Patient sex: M
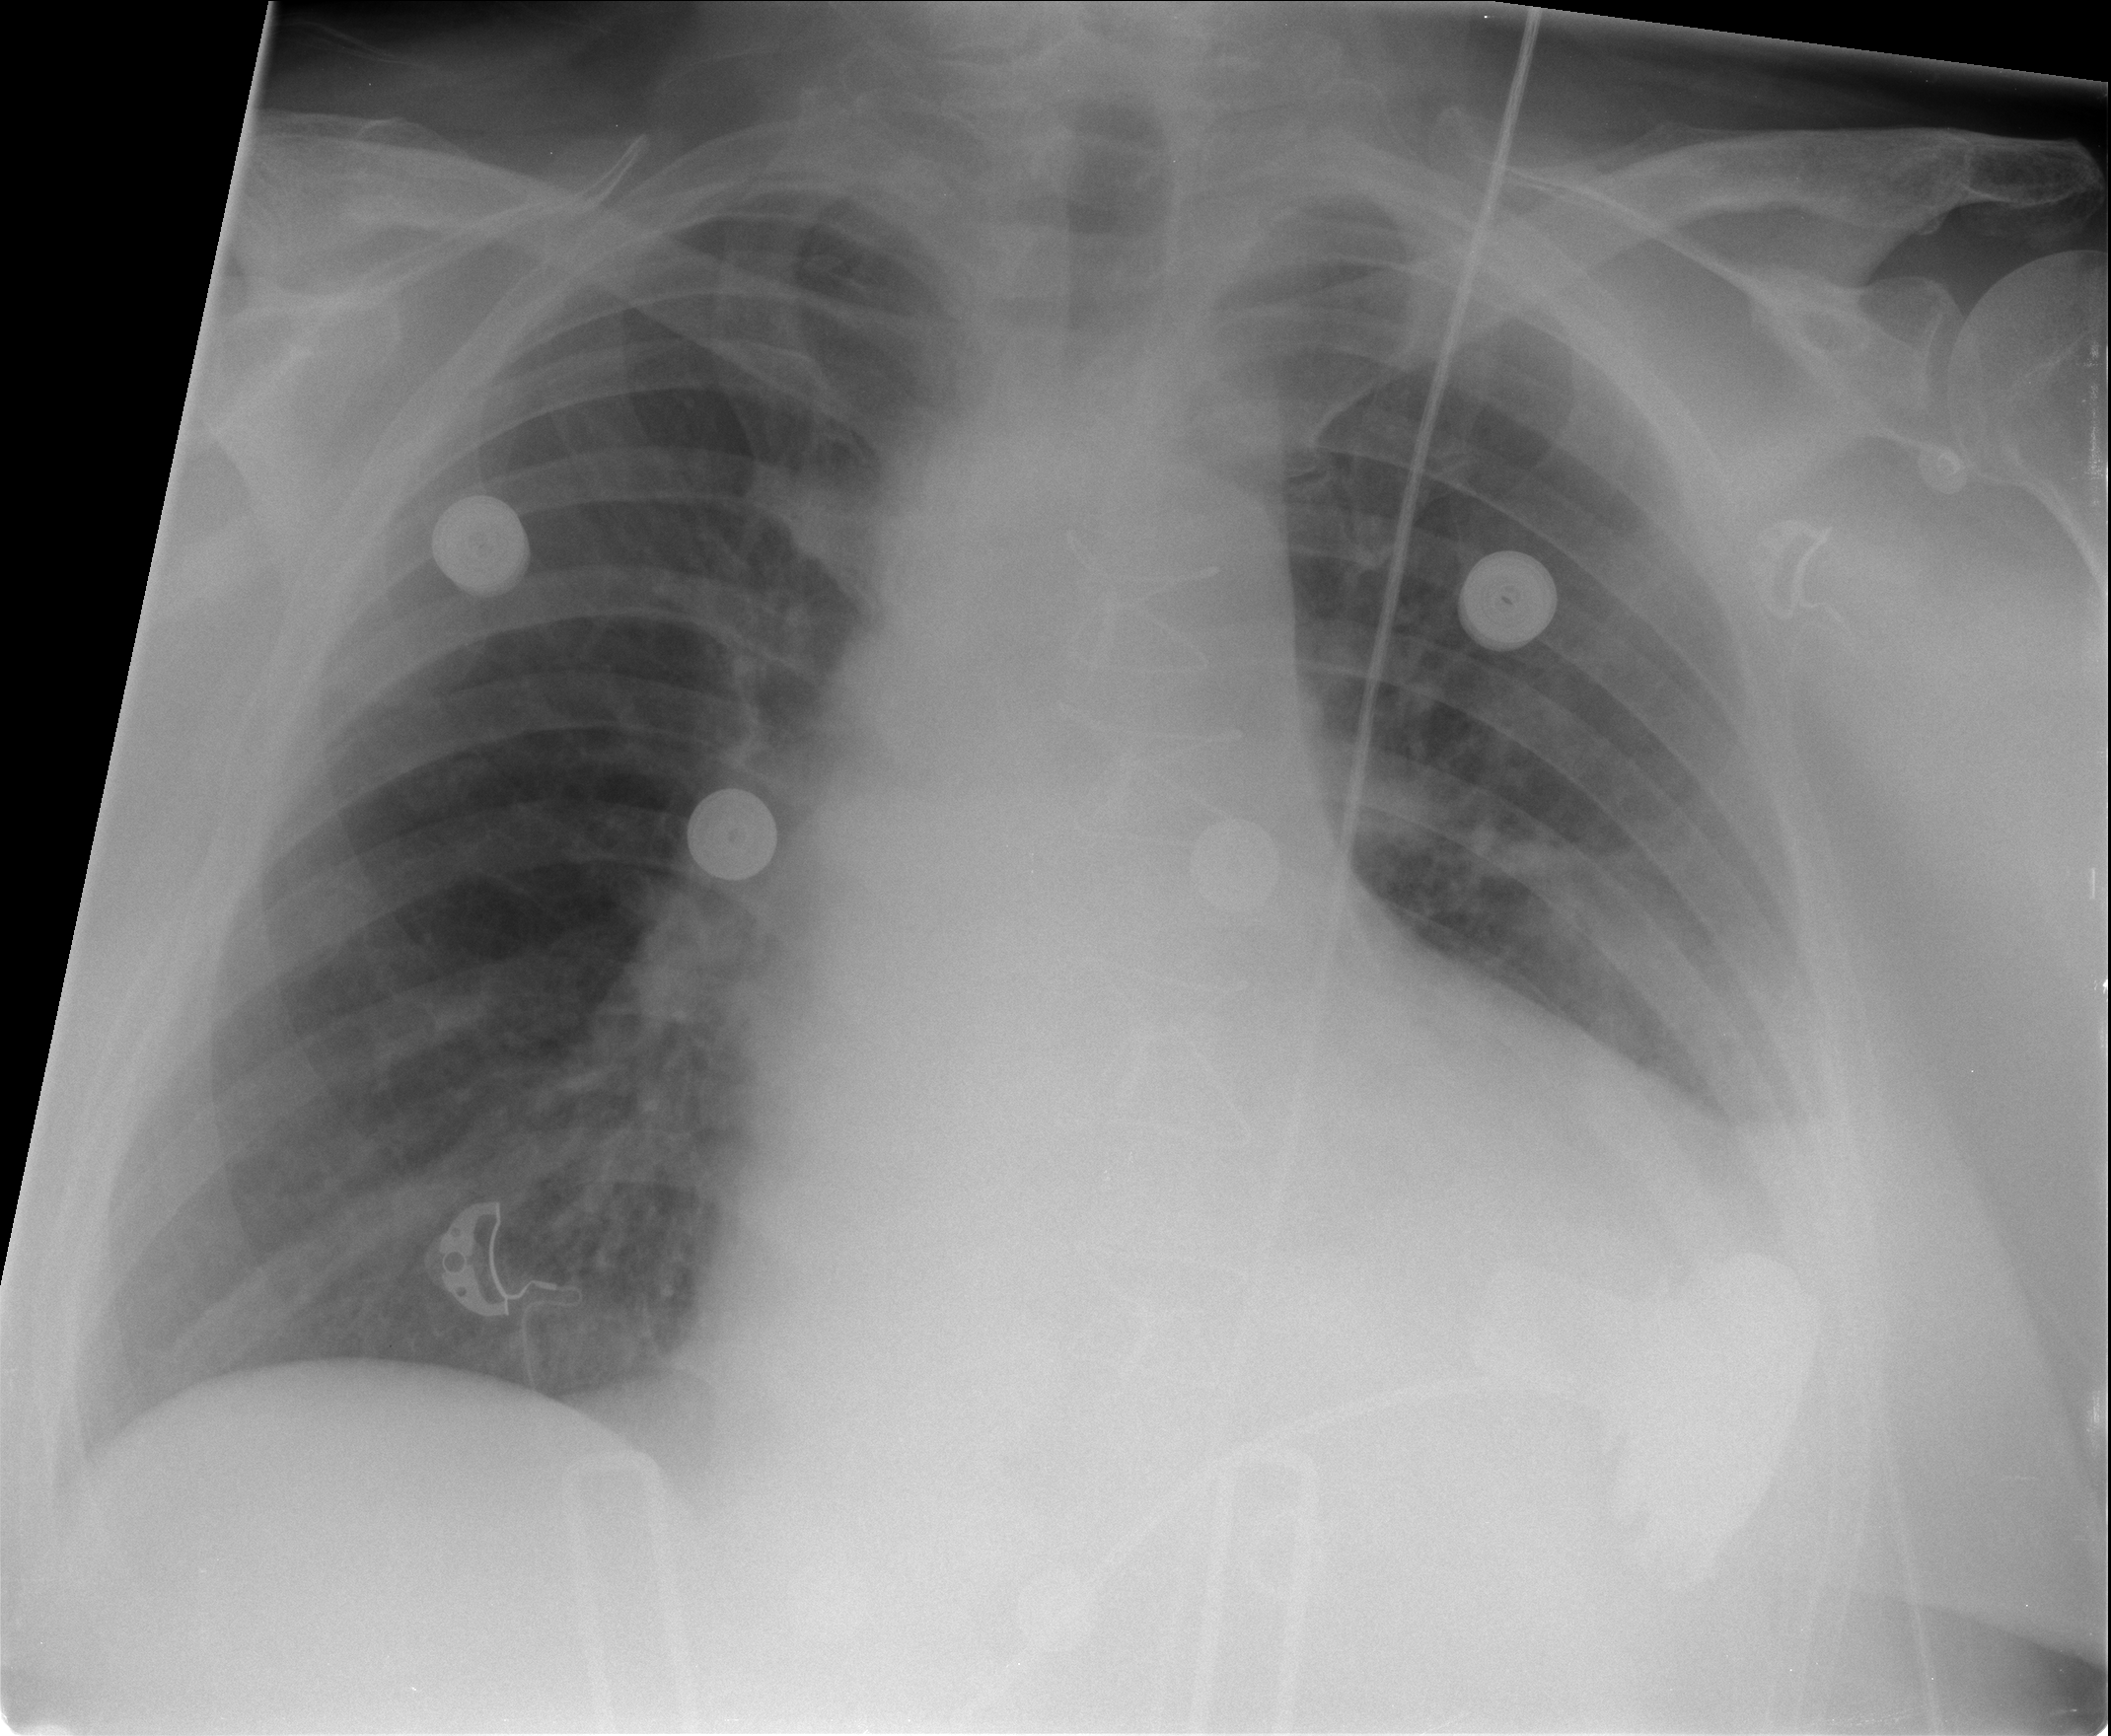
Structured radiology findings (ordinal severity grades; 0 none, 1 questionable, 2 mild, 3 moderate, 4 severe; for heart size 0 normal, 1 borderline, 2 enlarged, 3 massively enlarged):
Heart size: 2
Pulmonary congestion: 1
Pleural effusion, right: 1
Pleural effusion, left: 2
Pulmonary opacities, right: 0
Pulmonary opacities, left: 0
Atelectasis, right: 1
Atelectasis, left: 2